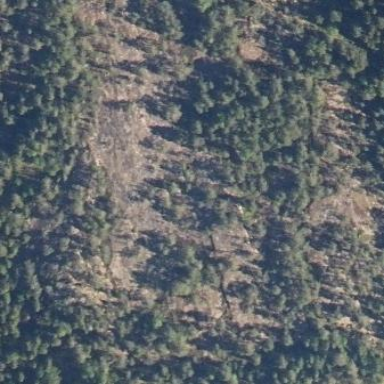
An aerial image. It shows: Landscape of bare rock.